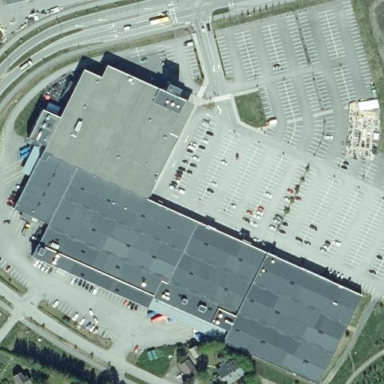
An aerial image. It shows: Retail area.